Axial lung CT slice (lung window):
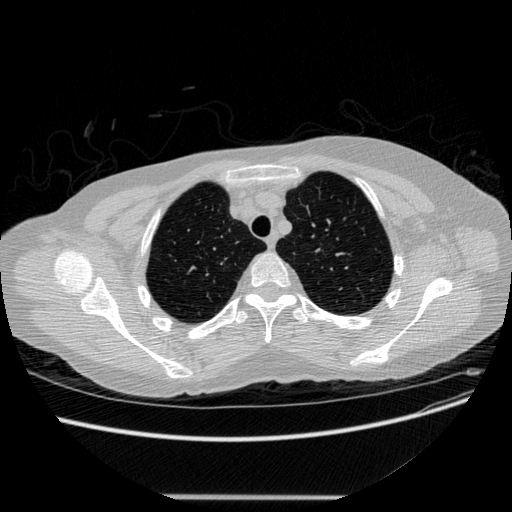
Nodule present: no